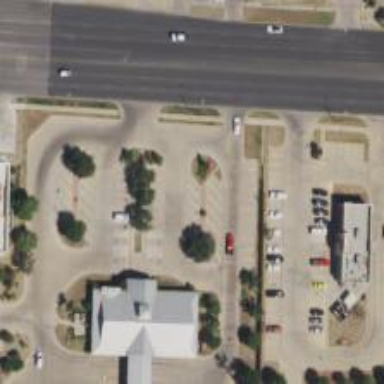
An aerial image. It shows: Parking space.